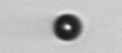
Label: bead